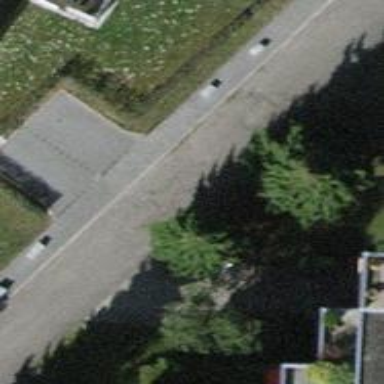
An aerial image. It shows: Street side parking area.